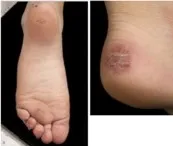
Pedigree and clinical phenotype of proband. (C) Facial gestalt reminiscent of SHORT syndrome (short stature, hyperextensibility of joints and/or inguinal herniae, ocular depression, rieger anomaly of the eye, and teething problems): ocular depression, nasal deviation, and prominent mandible present in the proband (see main text and Supplemental Table 1).
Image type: medical_photograph (skin_photograph)